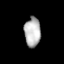
Tissue: lung
Cell type: Endothelial cells
Senescence score: 0.7037
Nuclear area (px): 469
Mean DAPI intensity: 181.015